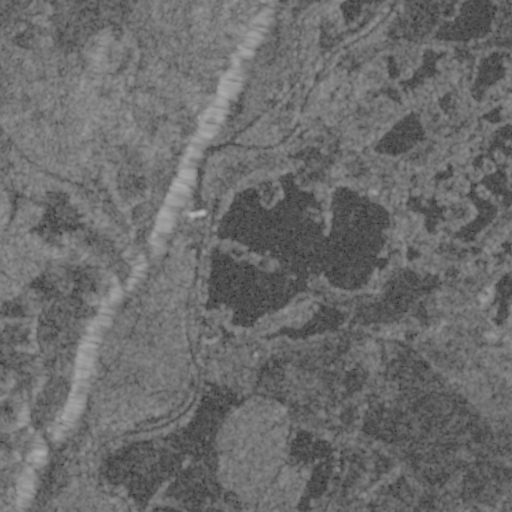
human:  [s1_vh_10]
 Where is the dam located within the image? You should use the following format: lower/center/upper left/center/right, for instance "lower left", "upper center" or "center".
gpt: The dam is located in the center of the image.
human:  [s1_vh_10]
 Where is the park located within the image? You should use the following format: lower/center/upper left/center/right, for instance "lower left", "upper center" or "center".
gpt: The park is located in the center right of the image.
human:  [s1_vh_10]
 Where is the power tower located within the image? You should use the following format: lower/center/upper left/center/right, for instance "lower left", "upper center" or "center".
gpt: There is no power tower in the image.

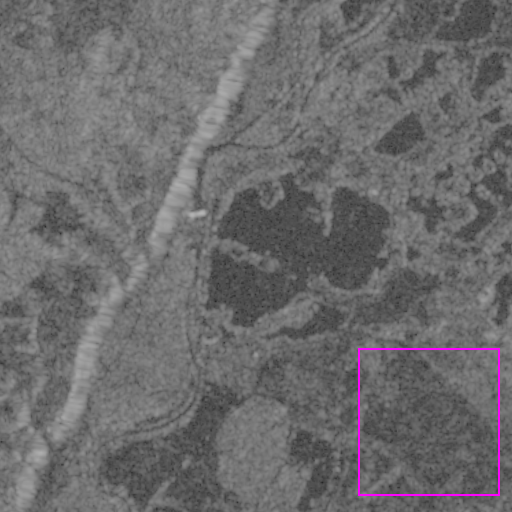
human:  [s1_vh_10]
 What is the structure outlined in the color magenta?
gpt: The structure outlined in magenta is a crop field.
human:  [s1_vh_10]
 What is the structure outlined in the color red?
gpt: There is no red outline.